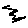
Label: zigzag